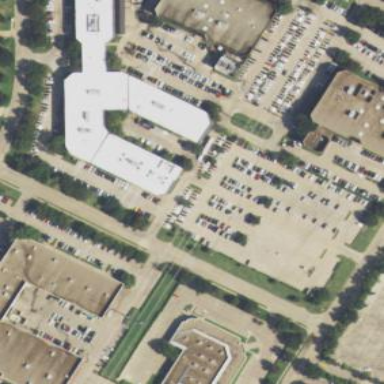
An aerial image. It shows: Office building.